Interaction volume radius: 5 \u00c5
Interaction volume height: 10 \u00c5
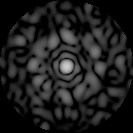
Disorder parameter: 0.8978